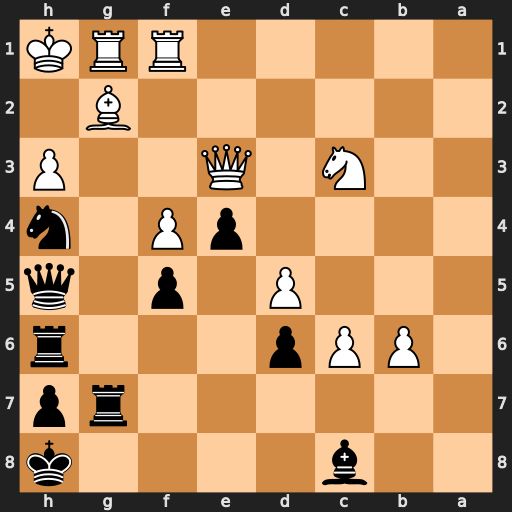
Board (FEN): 2b4k/6rp/1PPp3r/3P1p1q/4pP1n/2N1Q2P/6B1/5RRK
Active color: b
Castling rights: -
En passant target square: -
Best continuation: Nf3 Rxf3 exf3